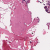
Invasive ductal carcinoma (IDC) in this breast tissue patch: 0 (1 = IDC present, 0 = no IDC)